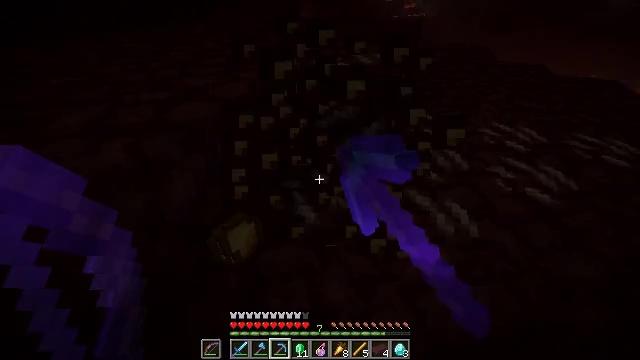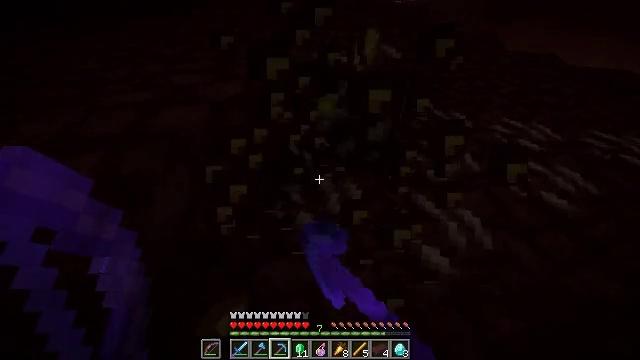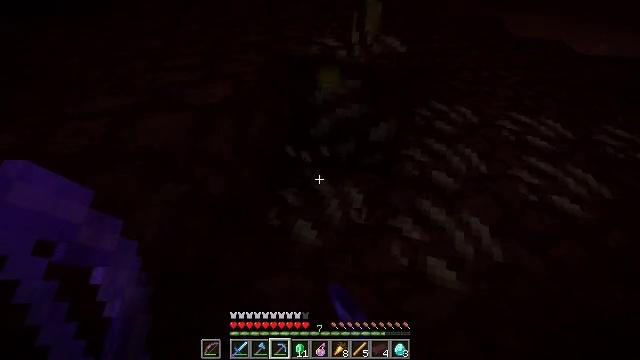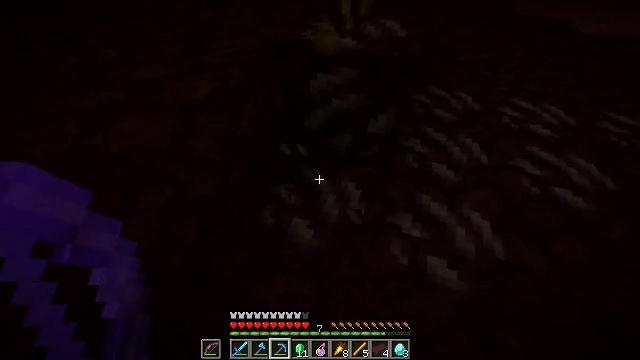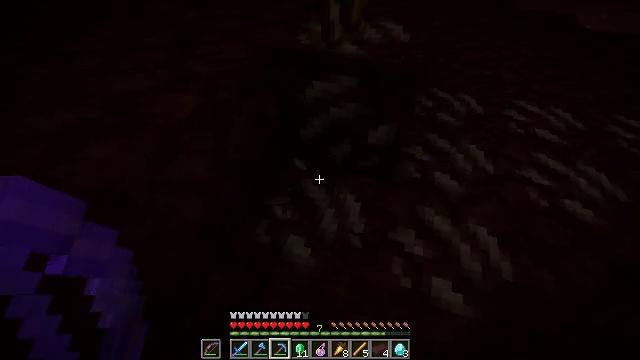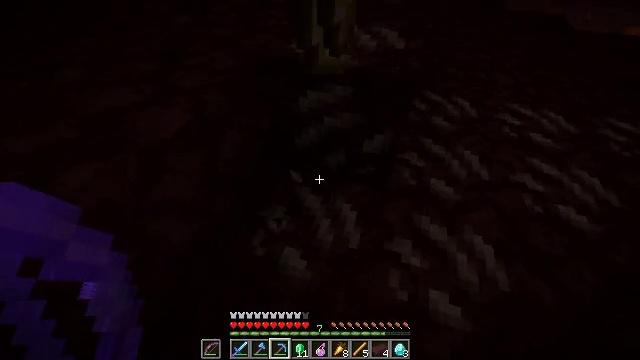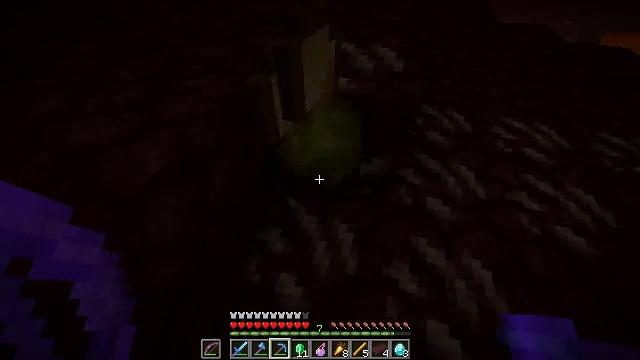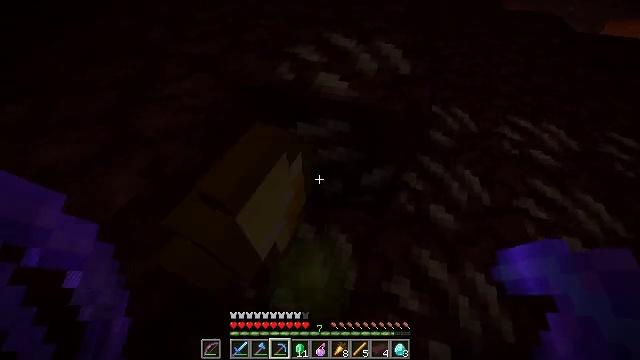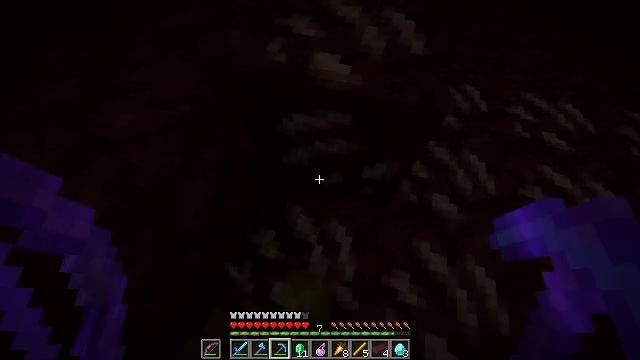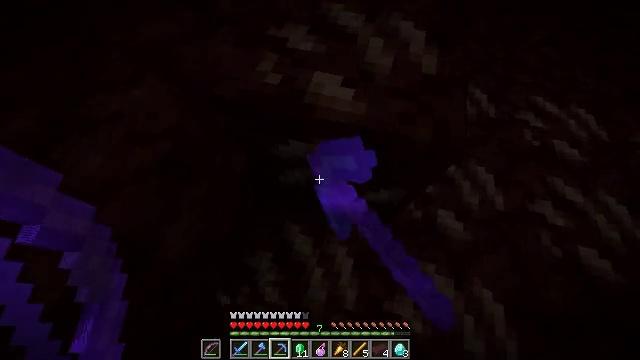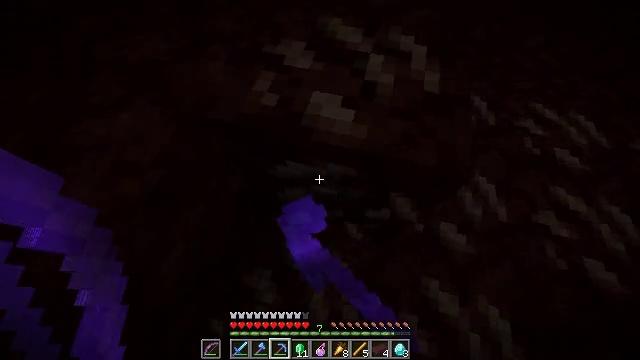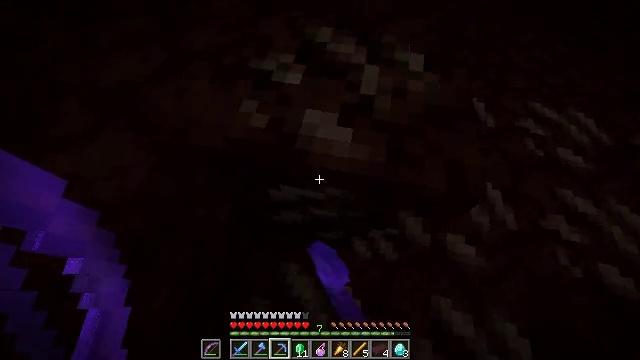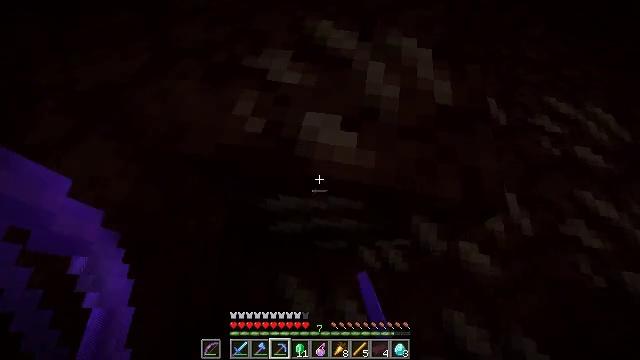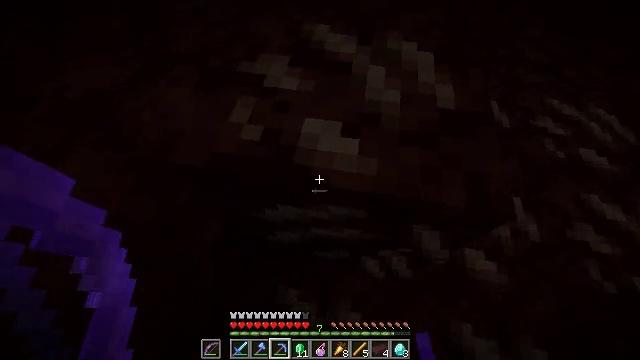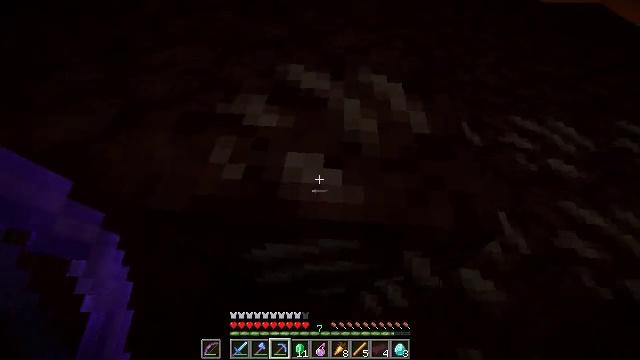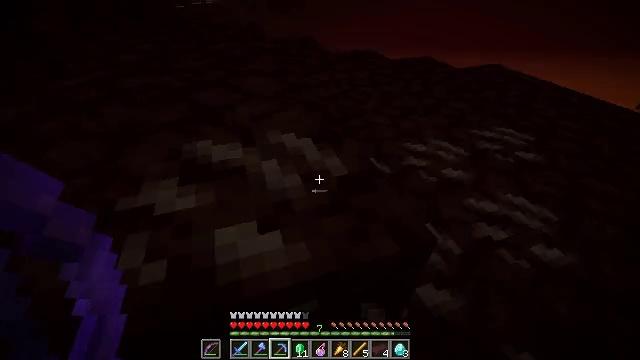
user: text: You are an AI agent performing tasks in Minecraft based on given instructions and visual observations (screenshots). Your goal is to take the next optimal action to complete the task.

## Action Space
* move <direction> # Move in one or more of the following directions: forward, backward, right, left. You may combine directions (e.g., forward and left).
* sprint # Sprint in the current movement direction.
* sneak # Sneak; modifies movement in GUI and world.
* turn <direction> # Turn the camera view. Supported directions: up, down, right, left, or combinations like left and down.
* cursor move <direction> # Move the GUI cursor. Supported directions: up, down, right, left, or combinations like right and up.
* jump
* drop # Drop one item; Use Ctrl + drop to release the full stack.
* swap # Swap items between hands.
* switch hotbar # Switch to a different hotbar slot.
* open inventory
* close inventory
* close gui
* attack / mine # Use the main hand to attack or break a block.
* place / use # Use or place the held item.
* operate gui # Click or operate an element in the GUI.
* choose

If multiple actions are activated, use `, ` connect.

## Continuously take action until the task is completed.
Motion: motion action
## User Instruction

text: Attack the nether bricks to collect them.
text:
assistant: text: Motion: move forward, turn down, attack / mine
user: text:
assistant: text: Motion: move forward, turn down
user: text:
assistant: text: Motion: turn right and down
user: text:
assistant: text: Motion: move forward, turn down
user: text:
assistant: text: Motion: move forward, turn right and down
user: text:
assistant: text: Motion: move forward, turn down
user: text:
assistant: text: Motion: move forward, turn down
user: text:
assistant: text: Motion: move forward, turn down, attack / mine
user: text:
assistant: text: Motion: turn down, attack / mine
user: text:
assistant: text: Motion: attack / mine
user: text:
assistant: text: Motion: turn right and up, attack / mine
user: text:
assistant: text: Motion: no_op
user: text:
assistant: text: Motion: turn up
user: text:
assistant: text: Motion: turn right and up
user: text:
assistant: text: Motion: turn right and up
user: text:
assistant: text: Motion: turn right and up
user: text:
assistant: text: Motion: turn right and up
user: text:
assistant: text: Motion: turn right
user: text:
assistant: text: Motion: move forward
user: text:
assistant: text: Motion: move forward
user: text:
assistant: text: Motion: move forward
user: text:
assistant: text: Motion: move forward, turn right
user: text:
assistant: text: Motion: move forward, sprint, turn right and up
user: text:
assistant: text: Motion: move forward, sprint, turn right and up
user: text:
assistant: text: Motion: move forward, sprint, turn right and up
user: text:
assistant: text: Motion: move forward, sprint, turn right
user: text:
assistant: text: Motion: move forward, sprint, turn right and up
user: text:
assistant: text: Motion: move forward, sprint
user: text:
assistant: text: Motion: move forward, sprint
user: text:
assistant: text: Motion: move forward, sprint